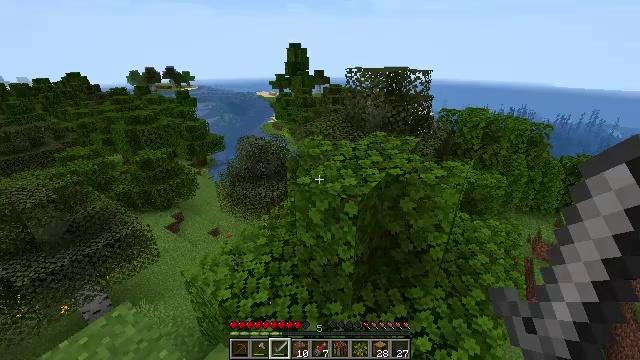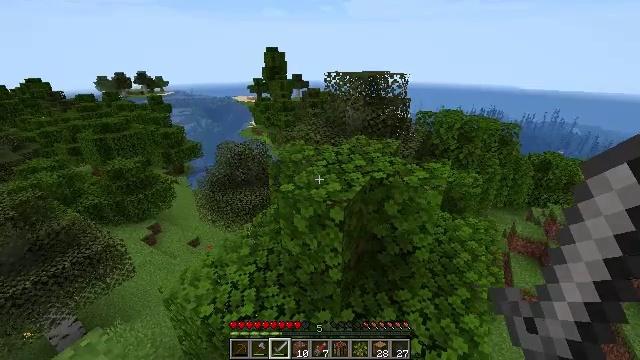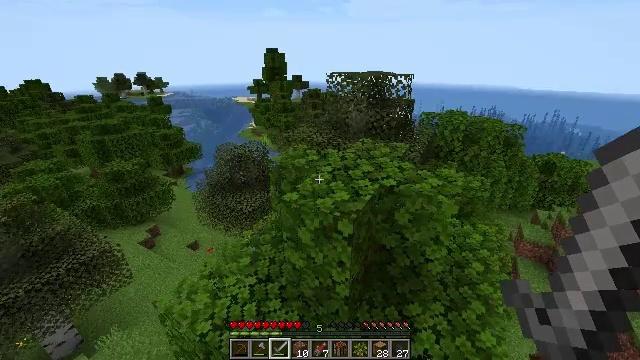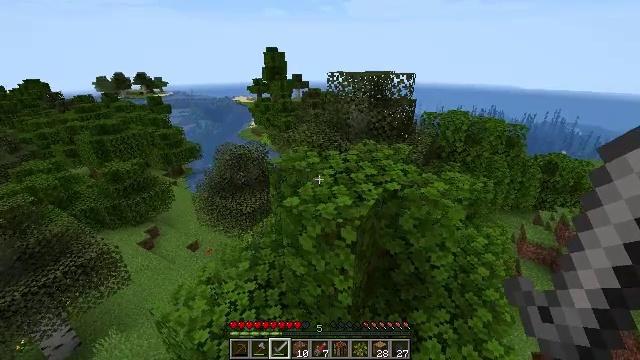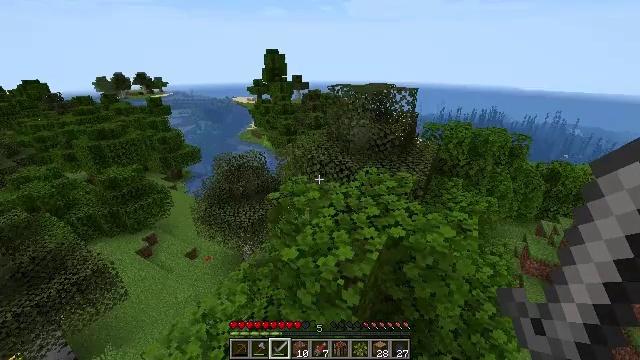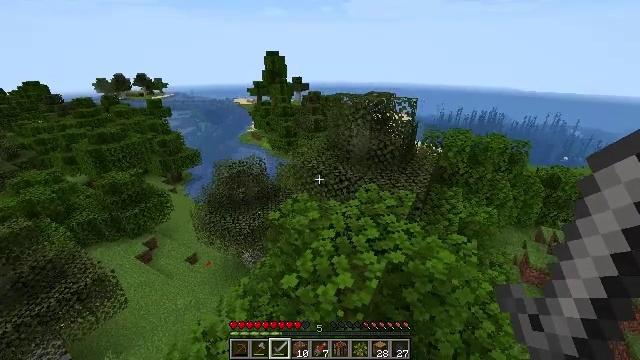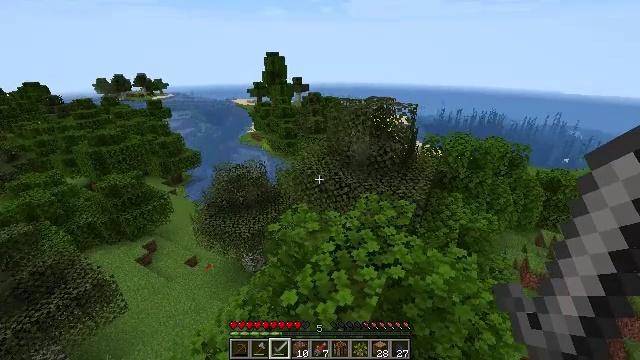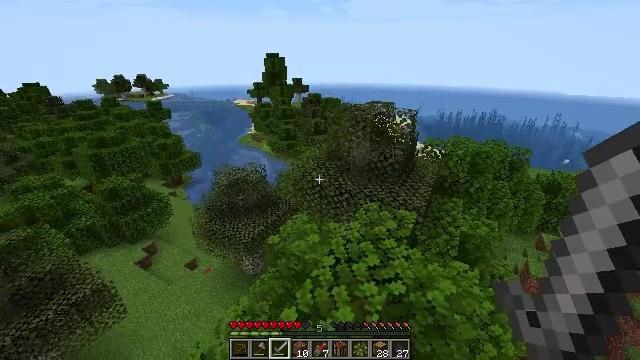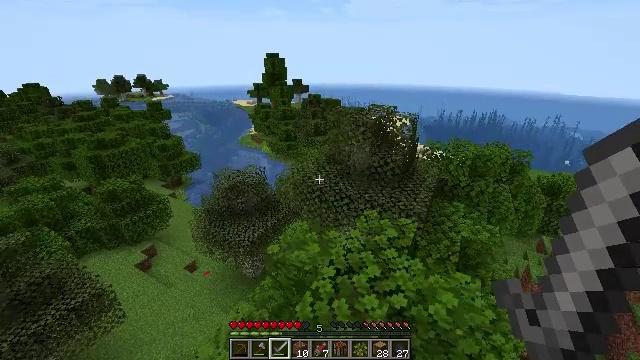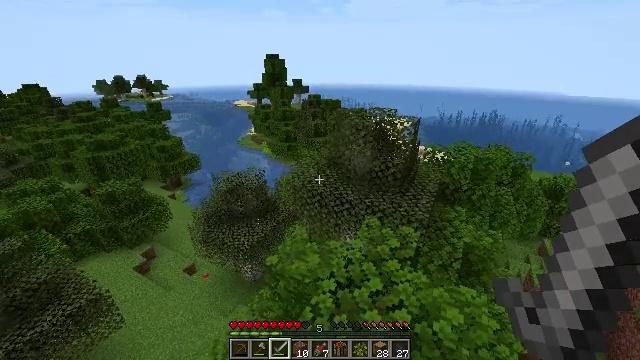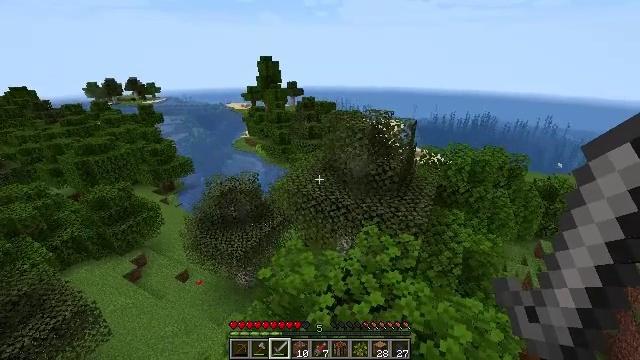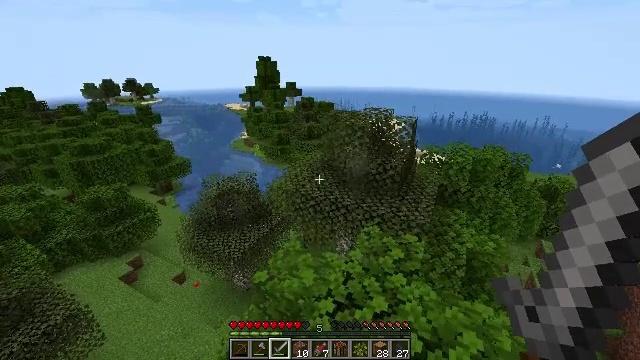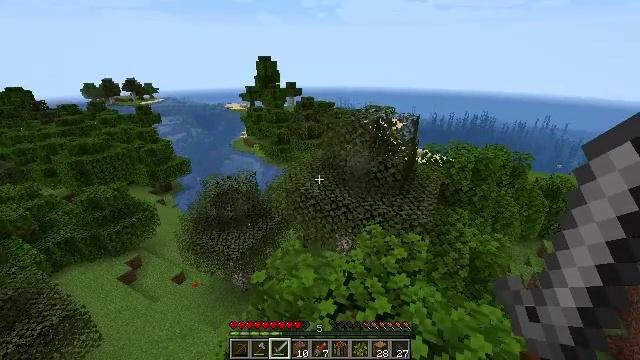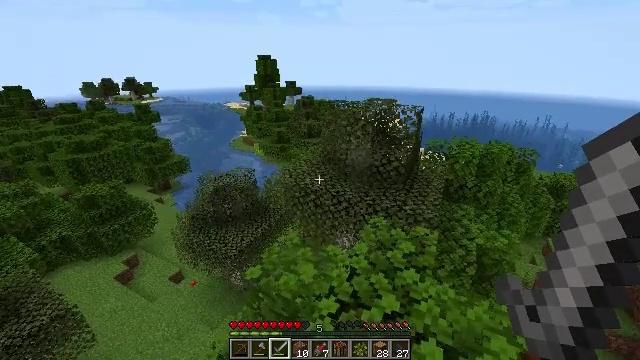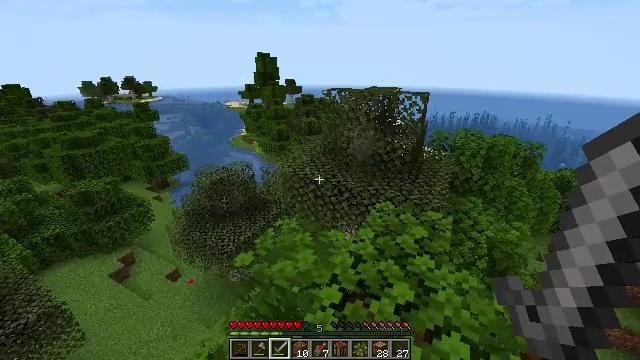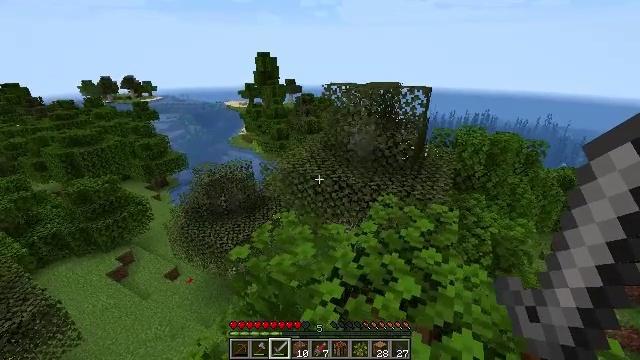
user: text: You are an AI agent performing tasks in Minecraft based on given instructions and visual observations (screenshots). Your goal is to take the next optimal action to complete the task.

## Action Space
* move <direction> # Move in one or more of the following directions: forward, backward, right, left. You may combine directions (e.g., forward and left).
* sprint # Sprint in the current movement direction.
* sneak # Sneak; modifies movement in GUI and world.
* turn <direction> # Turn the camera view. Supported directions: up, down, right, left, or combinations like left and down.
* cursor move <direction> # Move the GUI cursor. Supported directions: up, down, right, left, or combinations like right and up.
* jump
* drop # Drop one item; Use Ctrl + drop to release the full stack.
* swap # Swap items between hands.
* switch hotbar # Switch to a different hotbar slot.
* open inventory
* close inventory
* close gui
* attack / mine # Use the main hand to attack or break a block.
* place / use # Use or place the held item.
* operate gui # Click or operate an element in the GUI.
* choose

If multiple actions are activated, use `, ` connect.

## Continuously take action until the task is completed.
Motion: motion action
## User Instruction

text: Collect the poppy by clicking on it.
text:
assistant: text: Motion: move forward, turn right
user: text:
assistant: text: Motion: move forward
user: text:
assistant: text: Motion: move forward
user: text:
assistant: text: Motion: move forward, jump
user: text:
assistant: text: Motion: move forward, jump
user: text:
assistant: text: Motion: move forward, jump
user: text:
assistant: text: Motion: move forward, jump
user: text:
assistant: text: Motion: move forward, jump
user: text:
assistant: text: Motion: move forward, jump
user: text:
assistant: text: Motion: move forward, turn right, jump
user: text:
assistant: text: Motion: move forward, jump
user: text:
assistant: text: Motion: move forward
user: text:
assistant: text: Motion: move forward
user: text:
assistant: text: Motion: move forward
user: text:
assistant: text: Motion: move forward
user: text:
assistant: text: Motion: move forward
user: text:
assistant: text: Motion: move forward, turn left and up
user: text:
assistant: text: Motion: move forward, turn left
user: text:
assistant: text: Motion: move forward and move right, turn left and up
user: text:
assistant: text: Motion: move forward and move right, turn left and up
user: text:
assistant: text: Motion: move right, turn left
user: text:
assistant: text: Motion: move right
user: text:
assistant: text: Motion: move right
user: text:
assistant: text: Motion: move right
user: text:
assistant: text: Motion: move right
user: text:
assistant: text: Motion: move right
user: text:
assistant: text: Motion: move right
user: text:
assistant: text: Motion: turn left and down
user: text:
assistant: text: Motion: turn left and down
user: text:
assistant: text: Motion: turn left and down